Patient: sex M, age 60
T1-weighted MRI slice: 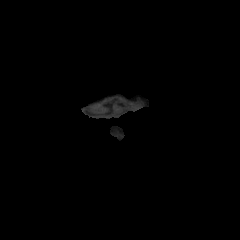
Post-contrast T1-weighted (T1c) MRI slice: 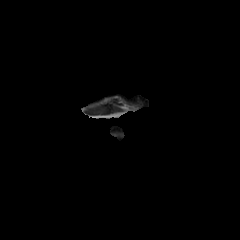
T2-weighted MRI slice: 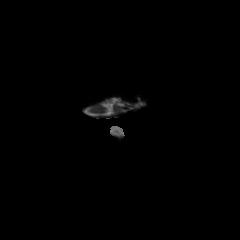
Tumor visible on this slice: yes
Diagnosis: Glioblastoma, IDH-wildtype
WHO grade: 4